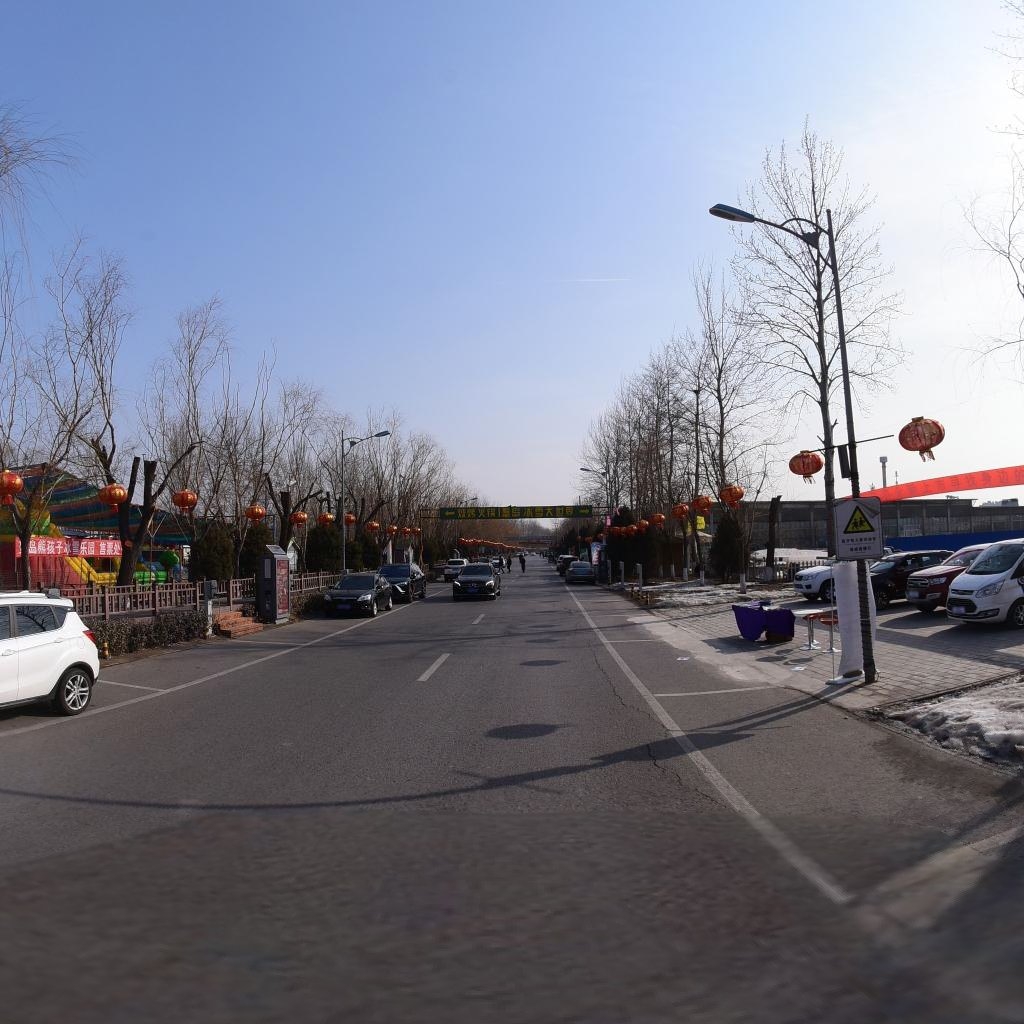
Region: Chaoyang
Road damage annotations: longitudinal crack, transverse crack